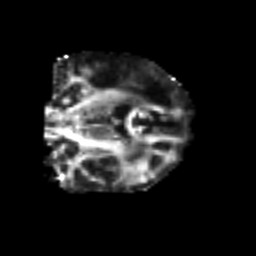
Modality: FA
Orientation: coronal
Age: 49
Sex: male
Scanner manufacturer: siemens
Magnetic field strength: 3 T
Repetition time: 4.999 s
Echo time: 0.07946 s